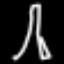
Label: The Eiffel Tower